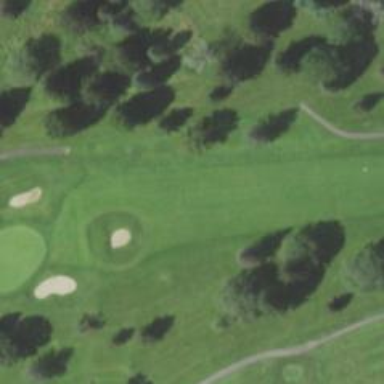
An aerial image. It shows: View of golf hole.